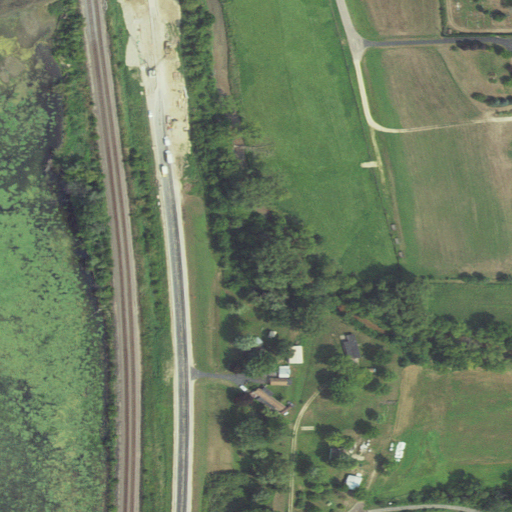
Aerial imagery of valley in Wisconsin named Spring Coulee containing pasture, herbaceous wetlands, open water, low intensity development, medium intensity development, open development, deciduous forest, woody wetlands, and mixed forest